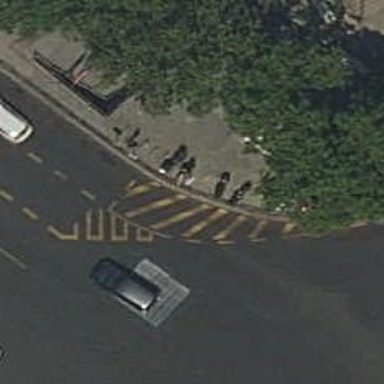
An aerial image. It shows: Subway entrance for railway system.